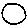
Label: moon